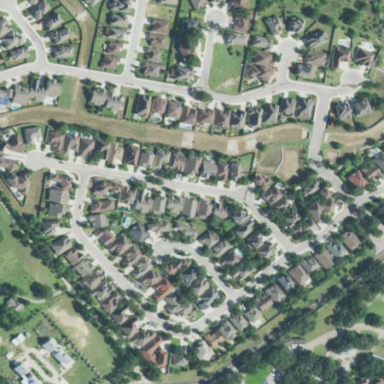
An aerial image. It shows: Residential area within subdivision.